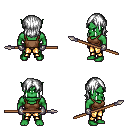
a pixel art fantasy rpg character, male body template, orc, green skin, brown pirate shirt, gold greaves, white long bangs hairstyle, metal gloves, spear, four views (front, back, left, right), 2x2 character sprite sheet, small pixel art, hard edges, no anti-aliasing